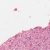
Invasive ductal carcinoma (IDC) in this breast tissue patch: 0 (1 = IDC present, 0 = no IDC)